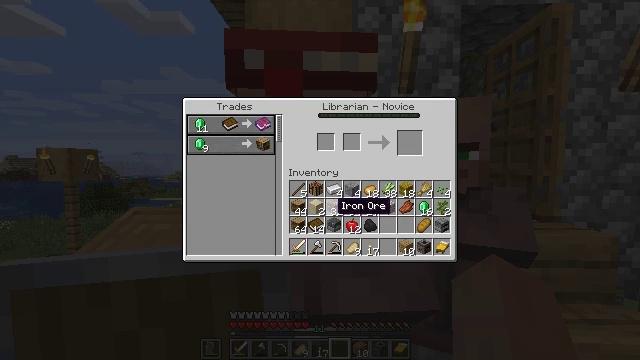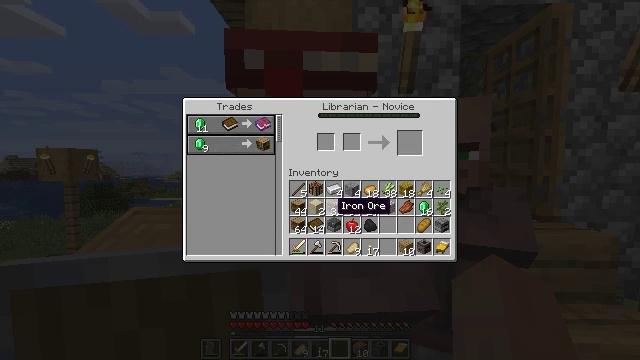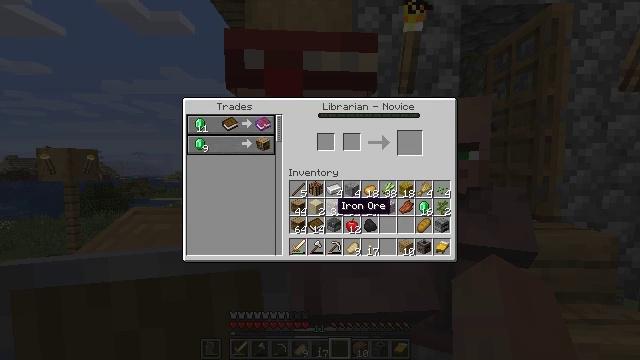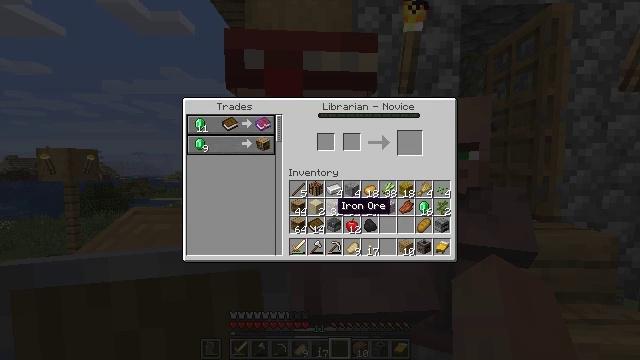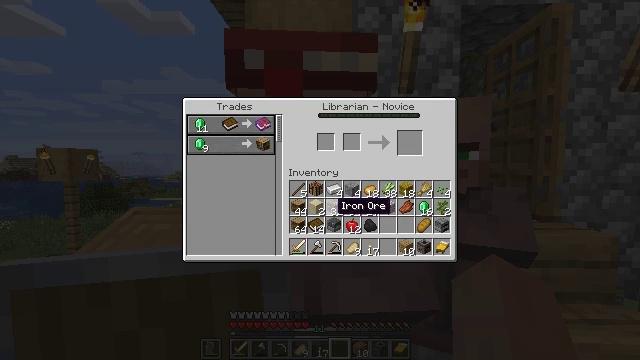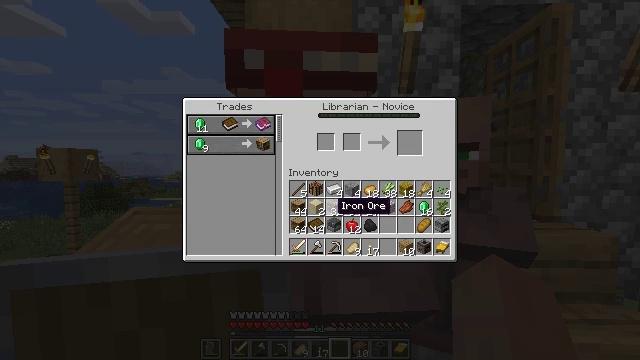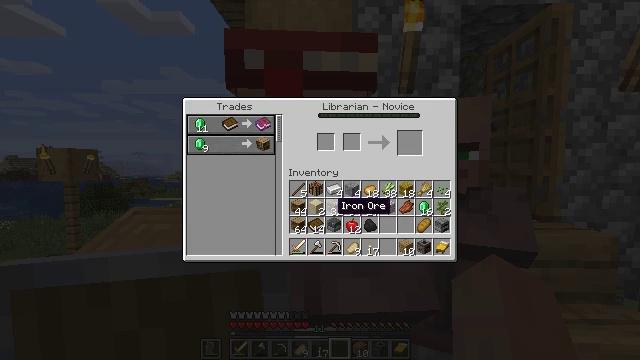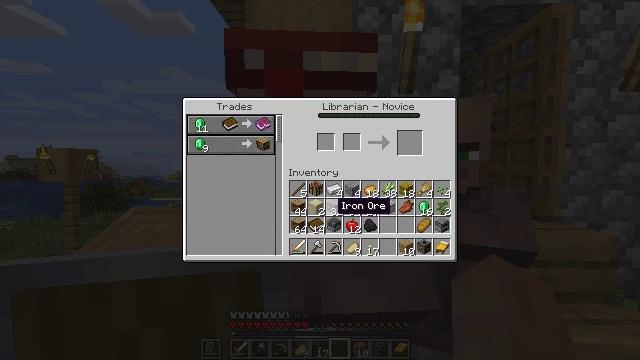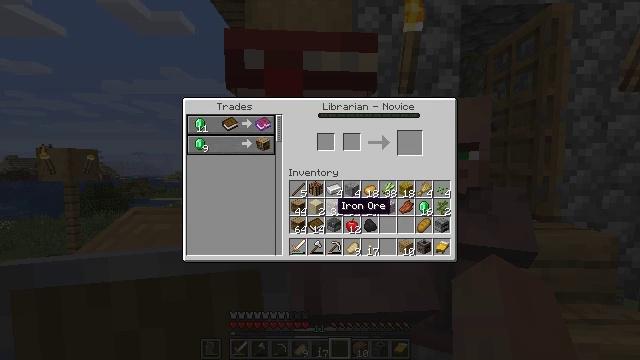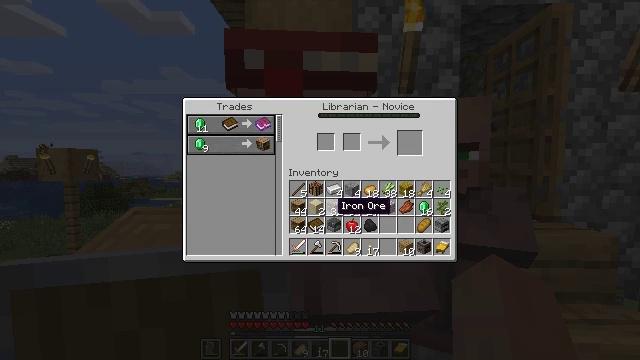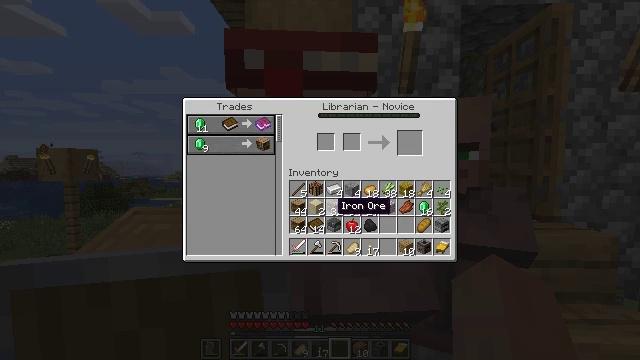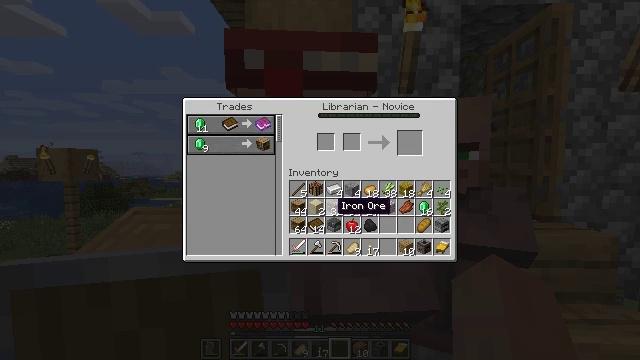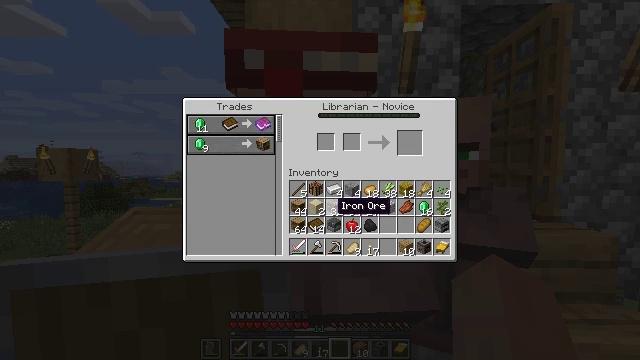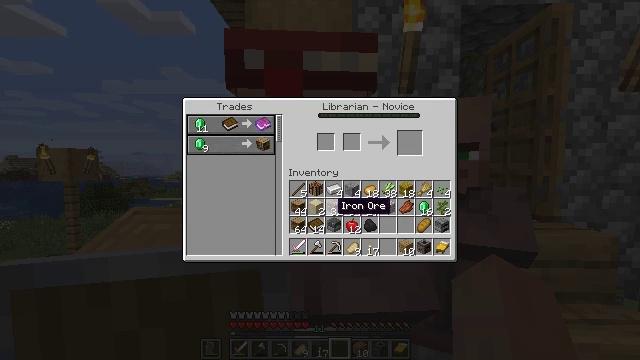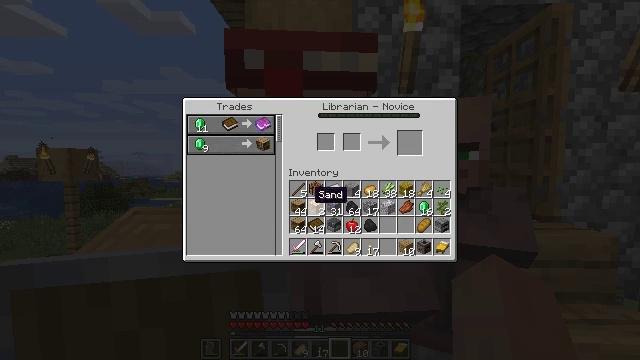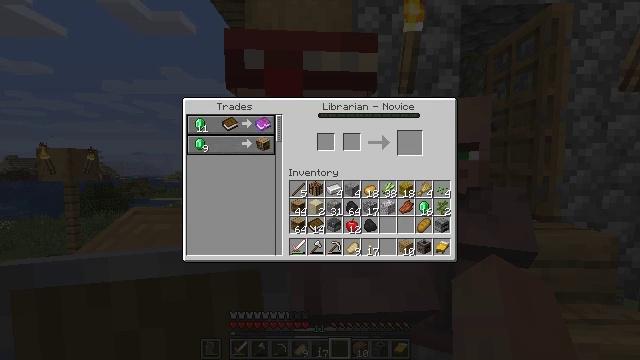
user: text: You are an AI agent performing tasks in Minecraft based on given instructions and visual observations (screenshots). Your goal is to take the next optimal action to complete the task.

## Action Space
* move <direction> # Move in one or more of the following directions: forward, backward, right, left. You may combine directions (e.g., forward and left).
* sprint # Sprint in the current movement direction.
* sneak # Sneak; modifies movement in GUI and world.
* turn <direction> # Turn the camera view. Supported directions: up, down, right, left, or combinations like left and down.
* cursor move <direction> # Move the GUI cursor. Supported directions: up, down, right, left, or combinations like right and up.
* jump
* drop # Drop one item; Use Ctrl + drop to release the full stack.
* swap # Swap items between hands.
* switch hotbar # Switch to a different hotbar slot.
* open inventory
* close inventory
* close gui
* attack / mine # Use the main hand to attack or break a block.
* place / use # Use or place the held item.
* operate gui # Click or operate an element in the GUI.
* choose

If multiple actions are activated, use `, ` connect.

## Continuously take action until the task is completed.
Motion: motion action
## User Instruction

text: Craft a enchanted book with a book and levels.
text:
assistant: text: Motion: no_op
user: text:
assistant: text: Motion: no_op
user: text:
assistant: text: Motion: no_op
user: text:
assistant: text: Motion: no_op
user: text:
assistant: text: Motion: no_op
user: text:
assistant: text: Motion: no_op
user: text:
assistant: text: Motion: no_op
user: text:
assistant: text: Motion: no_op
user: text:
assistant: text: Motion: no_op
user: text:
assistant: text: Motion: no_op
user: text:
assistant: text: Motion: no_op
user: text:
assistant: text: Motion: no_op
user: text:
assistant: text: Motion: no_op
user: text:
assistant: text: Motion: cursor move left and up
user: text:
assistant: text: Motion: cursor move left and up
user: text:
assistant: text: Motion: cursor move left and up
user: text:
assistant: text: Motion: cursor move left and up
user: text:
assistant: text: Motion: cursor move left and up
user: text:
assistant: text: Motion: no_op
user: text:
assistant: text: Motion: cursor move up
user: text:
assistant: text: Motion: cursor move up
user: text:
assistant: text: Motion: no_op
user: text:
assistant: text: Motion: no_op
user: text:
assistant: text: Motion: no_op
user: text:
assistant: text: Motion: no_op
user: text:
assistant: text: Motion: no_op
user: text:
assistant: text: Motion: no_op
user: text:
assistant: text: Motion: no_op
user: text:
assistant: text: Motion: no_op
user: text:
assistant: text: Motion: cursor move left